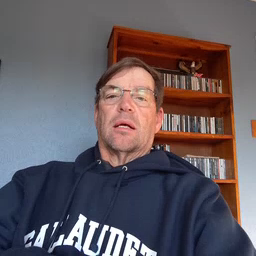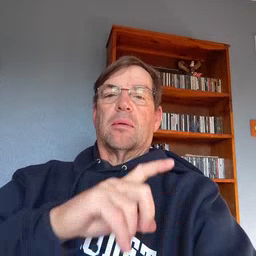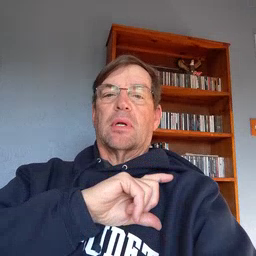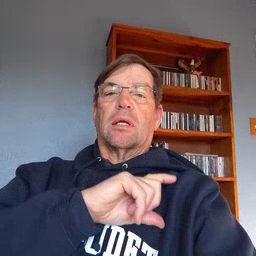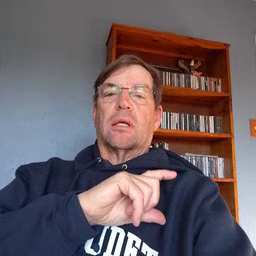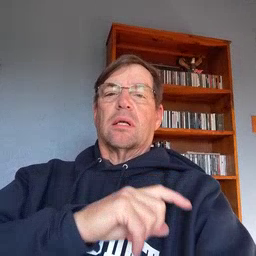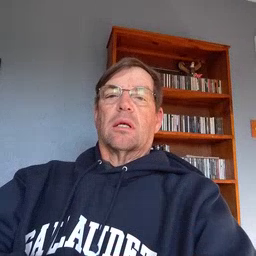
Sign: police